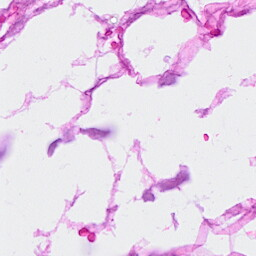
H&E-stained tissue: Breast